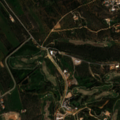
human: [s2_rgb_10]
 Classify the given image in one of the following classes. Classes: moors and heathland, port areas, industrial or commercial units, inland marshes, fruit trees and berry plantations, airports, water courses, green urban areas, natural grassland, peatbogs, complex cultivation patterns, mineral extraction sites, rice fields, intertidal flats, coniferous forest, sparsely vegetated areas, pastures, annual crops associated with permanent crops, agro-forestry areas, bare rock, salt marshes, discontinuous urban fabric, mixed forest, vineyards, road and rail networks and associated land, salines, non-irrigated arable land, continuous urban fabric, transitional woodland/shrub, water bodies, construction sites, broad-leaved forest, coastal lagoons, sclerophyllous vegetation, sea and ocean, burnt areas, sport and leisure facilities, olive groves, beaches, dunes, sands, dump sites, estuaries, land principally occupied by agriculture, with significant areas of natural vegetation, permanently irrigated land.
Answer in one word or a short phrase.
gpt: sport and leisure facilities, annual crops associated with permanent crops, sclerophyllous vegetation